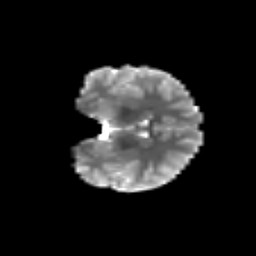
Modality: T2w
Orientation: coronal
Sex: female
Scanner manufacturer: siemens
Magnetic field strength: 3 T
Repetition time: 5 s
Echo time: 0.071 s